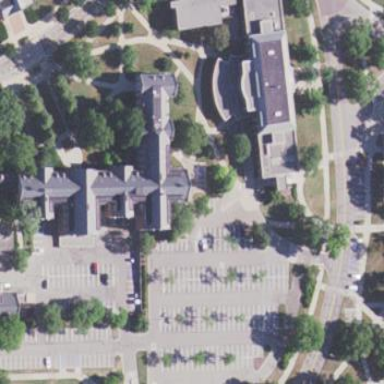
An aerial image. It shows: View of university building.